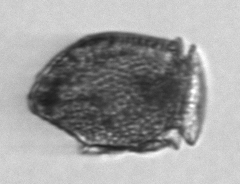
Label: Dinophysis_norvegica